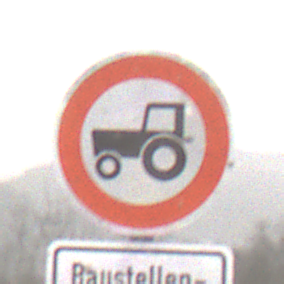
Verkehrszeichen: VerbotKraftfahrzeugeZuegeNichtSchneller25
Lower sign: SonstigeFahrzeugePersonengruppenFrei1
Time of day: Midday
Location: Outdoor (Nature)
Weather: Overcast
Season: Winter
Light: Natural